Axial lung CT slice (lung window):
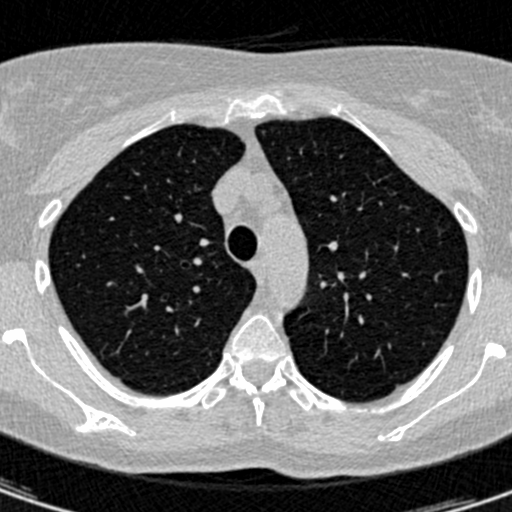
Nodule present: no